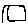
Label: square